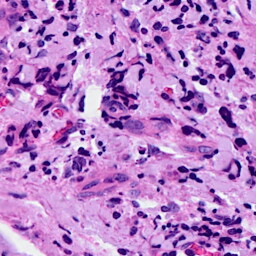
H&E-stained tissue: Breast